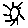
Label: sun